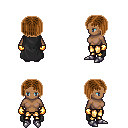
a pixel art fantasy rpg character, female body template, human, dark skin, black cape, gold greaves, brown pageboy hairstyle, gold gloves, metal boots, four views (front, back, left, right), 2x2 character sprite sheet, small pixel art, hard edges, no anti-aliasing